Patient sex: F
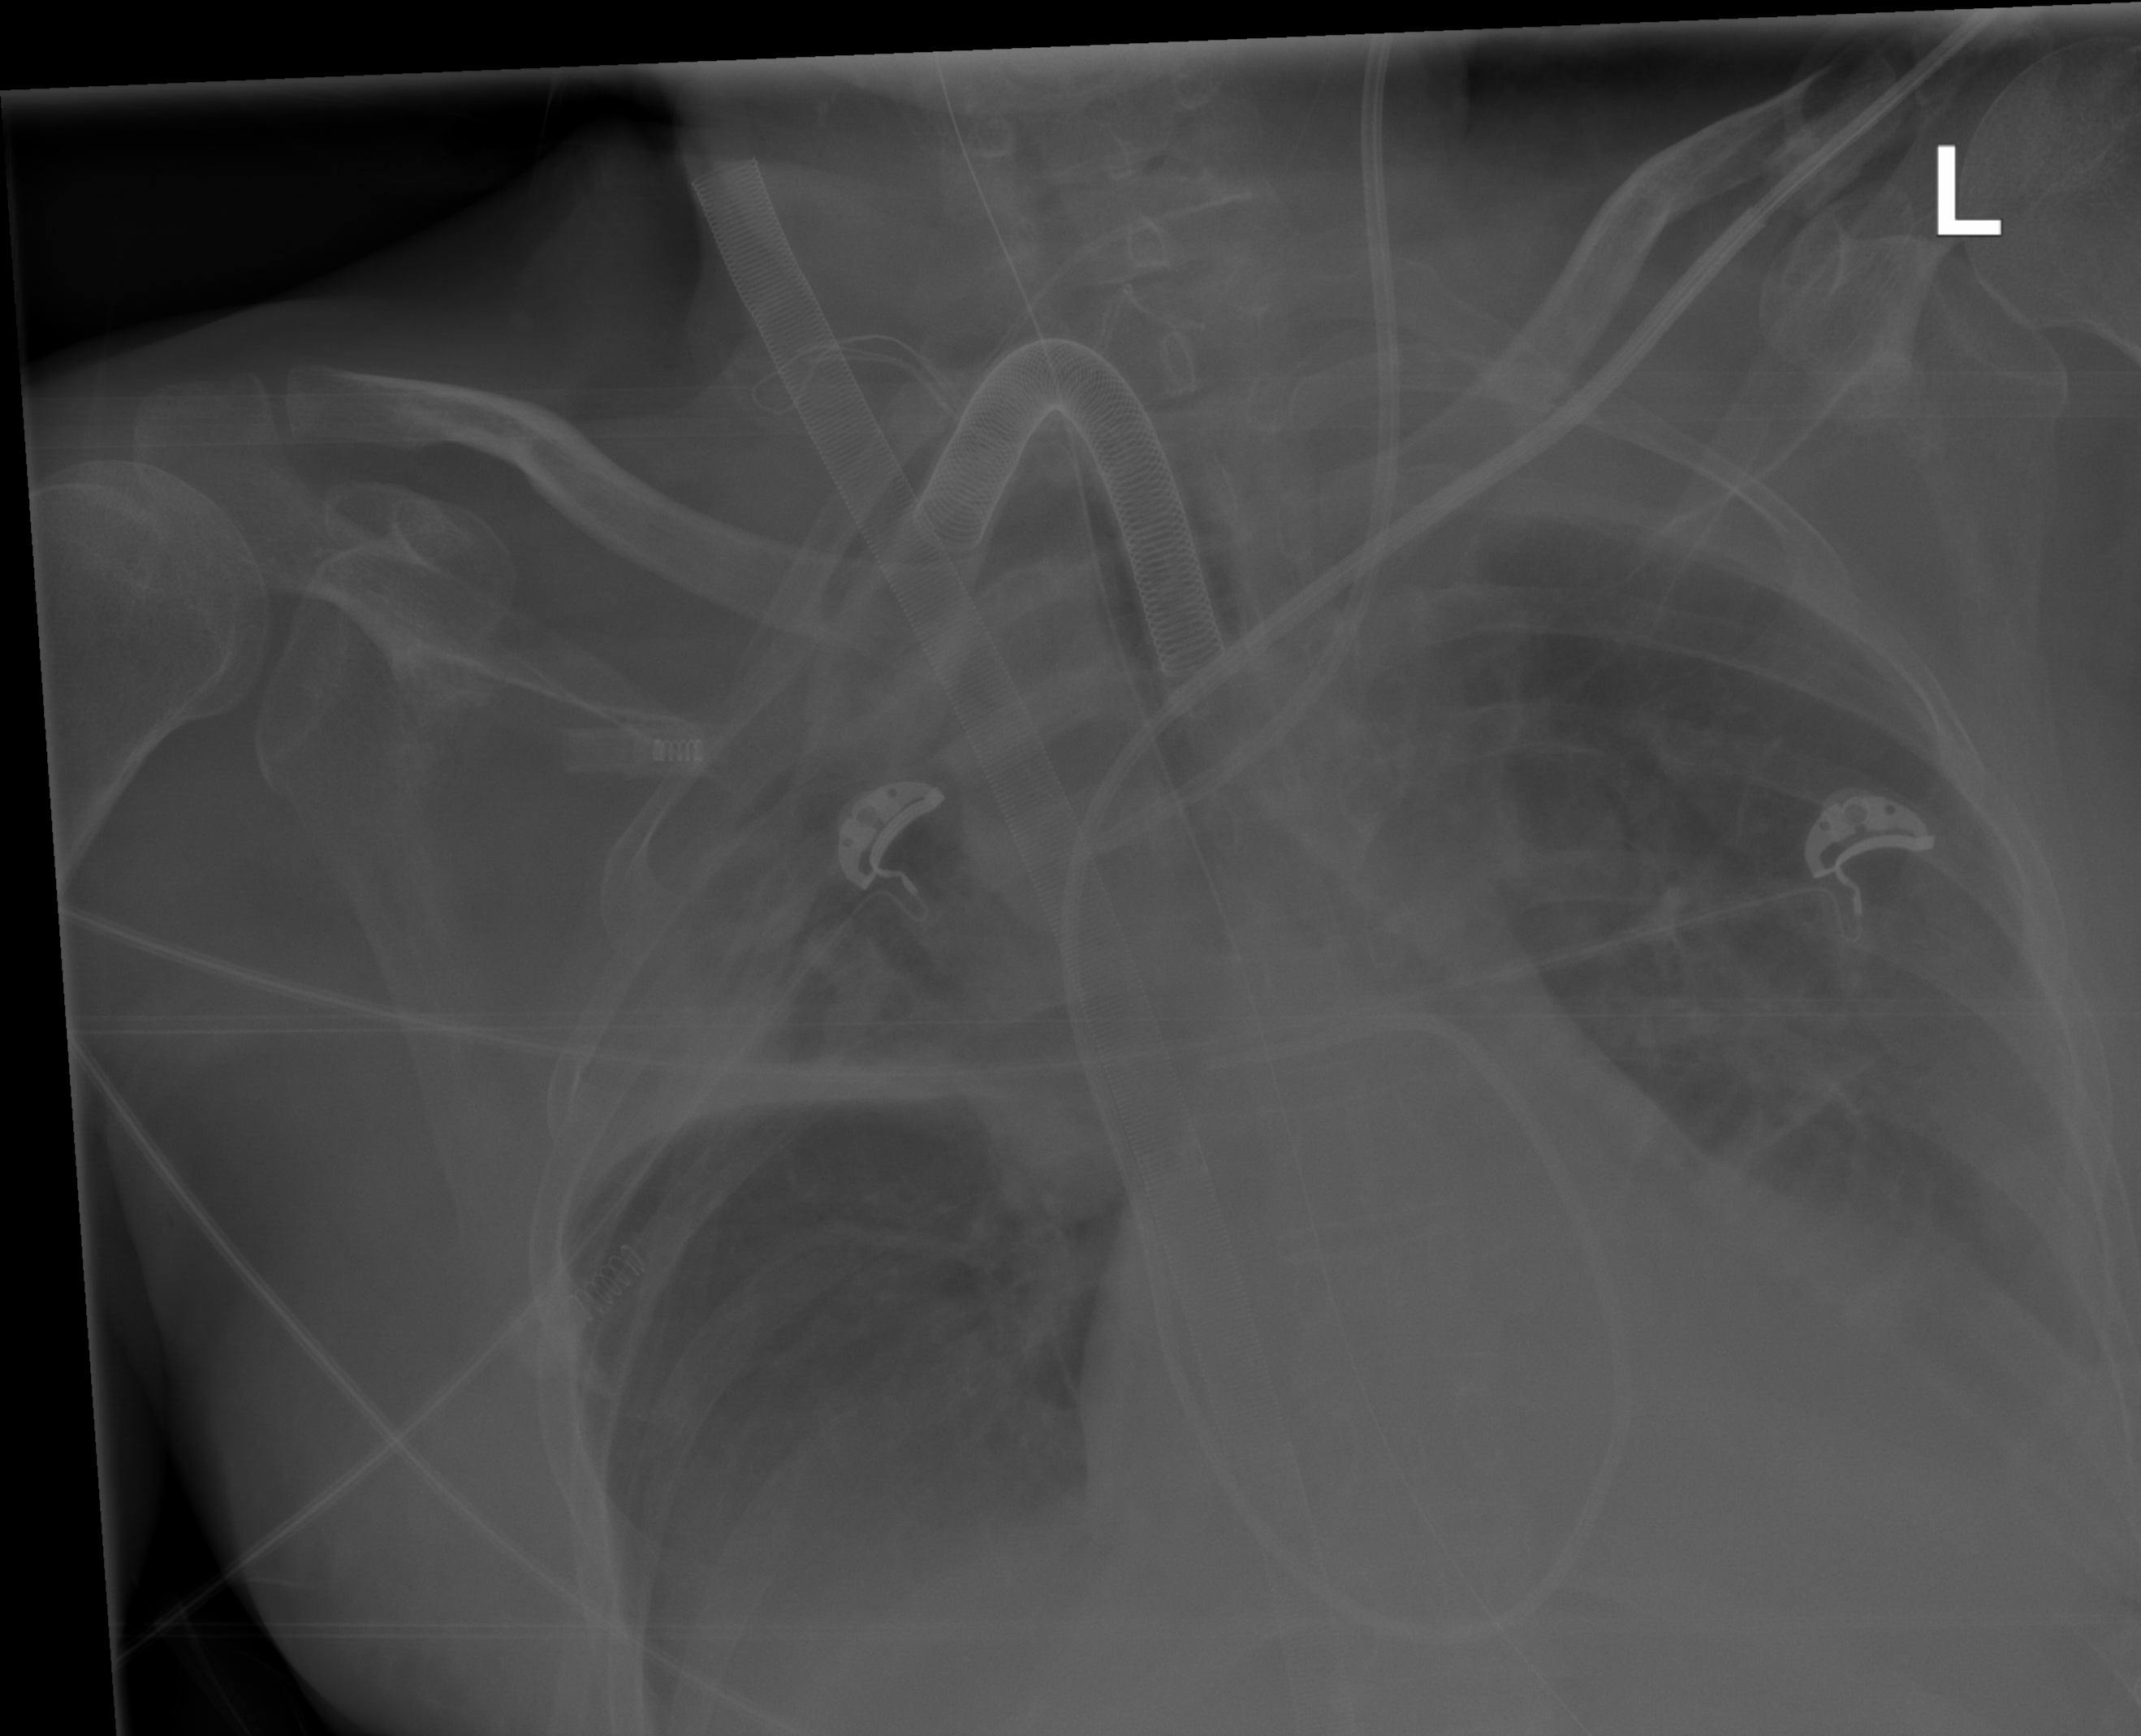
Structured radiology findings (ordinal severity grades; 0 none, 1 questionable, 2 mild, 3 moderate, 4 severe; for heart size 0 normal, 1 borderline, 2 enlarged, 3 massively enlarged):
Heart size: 1
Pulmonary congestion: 3
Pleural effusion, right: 2
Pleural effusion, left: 3
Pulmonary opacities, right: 0
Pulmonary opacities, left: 0
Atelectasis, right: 3
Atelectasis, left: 2